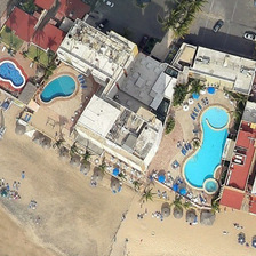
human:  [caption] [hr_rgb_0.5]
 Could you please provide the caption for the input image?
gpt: There are three swimming pools near the beach.

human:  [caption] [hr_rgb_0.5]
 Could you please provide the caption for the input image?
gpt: There are three swimming pools near the beach.

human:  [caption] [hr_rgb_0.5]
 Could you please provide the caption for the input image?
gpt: There are three swimming pools near the beach.

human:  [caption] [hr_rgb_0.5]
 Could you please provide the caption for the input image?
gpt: There are three swimming pools

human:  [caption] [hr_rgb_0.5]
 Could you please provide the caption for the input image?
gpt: There are three swimming pools near the beach.